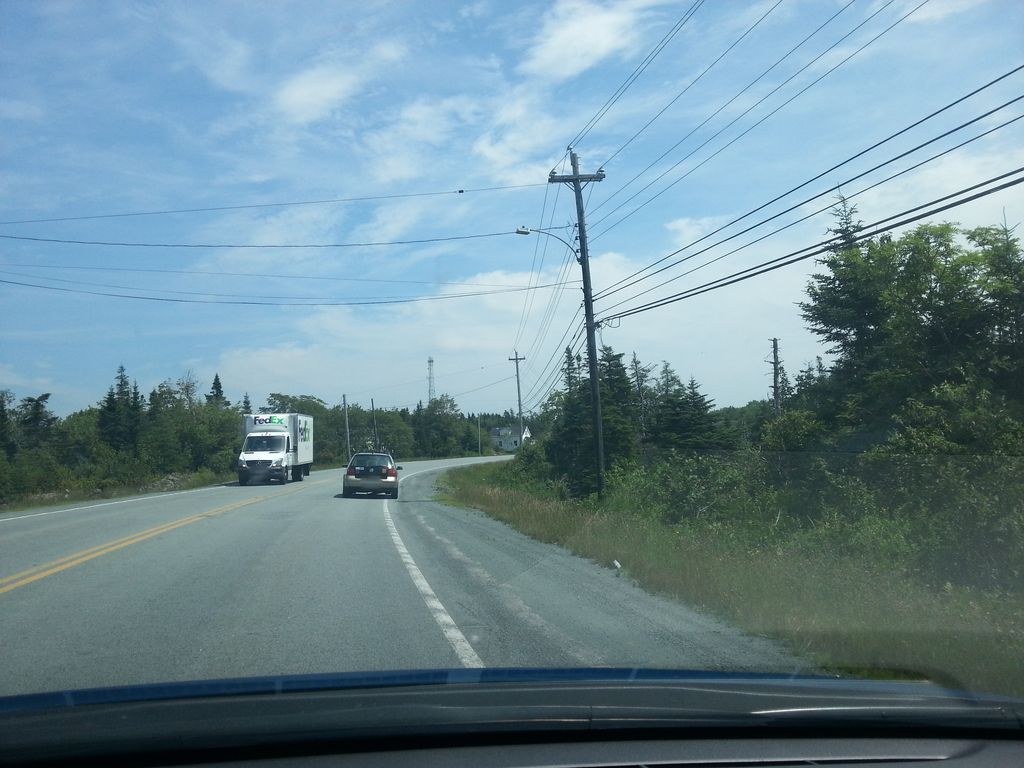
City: halifax